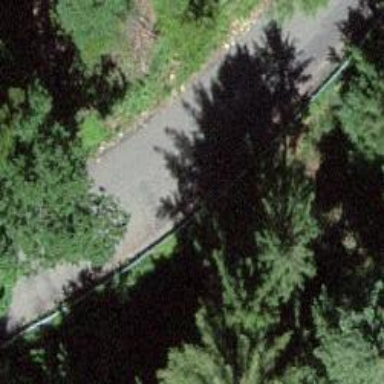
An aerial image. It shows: Driveway with paved surface on unclassified road.